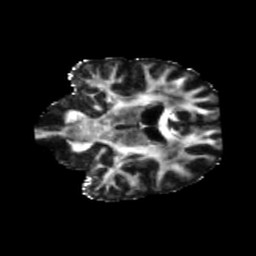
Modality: FA
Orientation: coronal
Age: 63
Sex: female
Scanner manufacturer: siemens
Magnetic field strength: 3 T
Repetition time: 5.47 s
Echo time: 0.0854 s